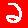
Digit: 2